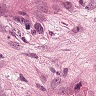
Metastatic tissue present: yes